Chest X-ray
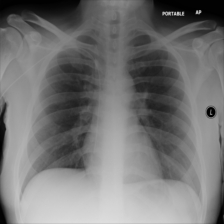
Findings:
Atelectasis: negative
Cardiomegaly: negative
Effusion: negative
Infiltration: negative
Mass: negative
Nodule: negative
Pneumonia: negative
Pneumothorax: negative
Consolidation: negative
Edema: negative
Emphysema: negative
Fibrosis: negative
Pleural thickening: negative
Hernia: negative